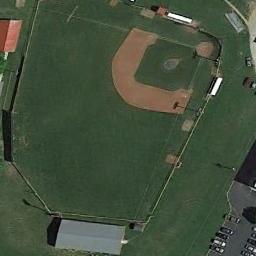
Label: baseball_diamond